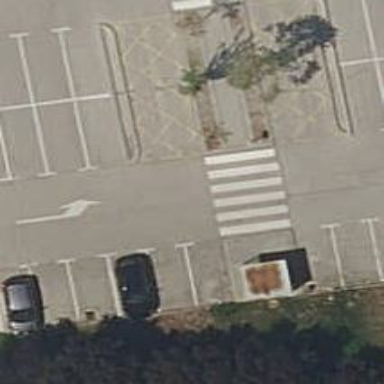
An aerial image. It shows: Asphalt parking aisle road for service vehicles.